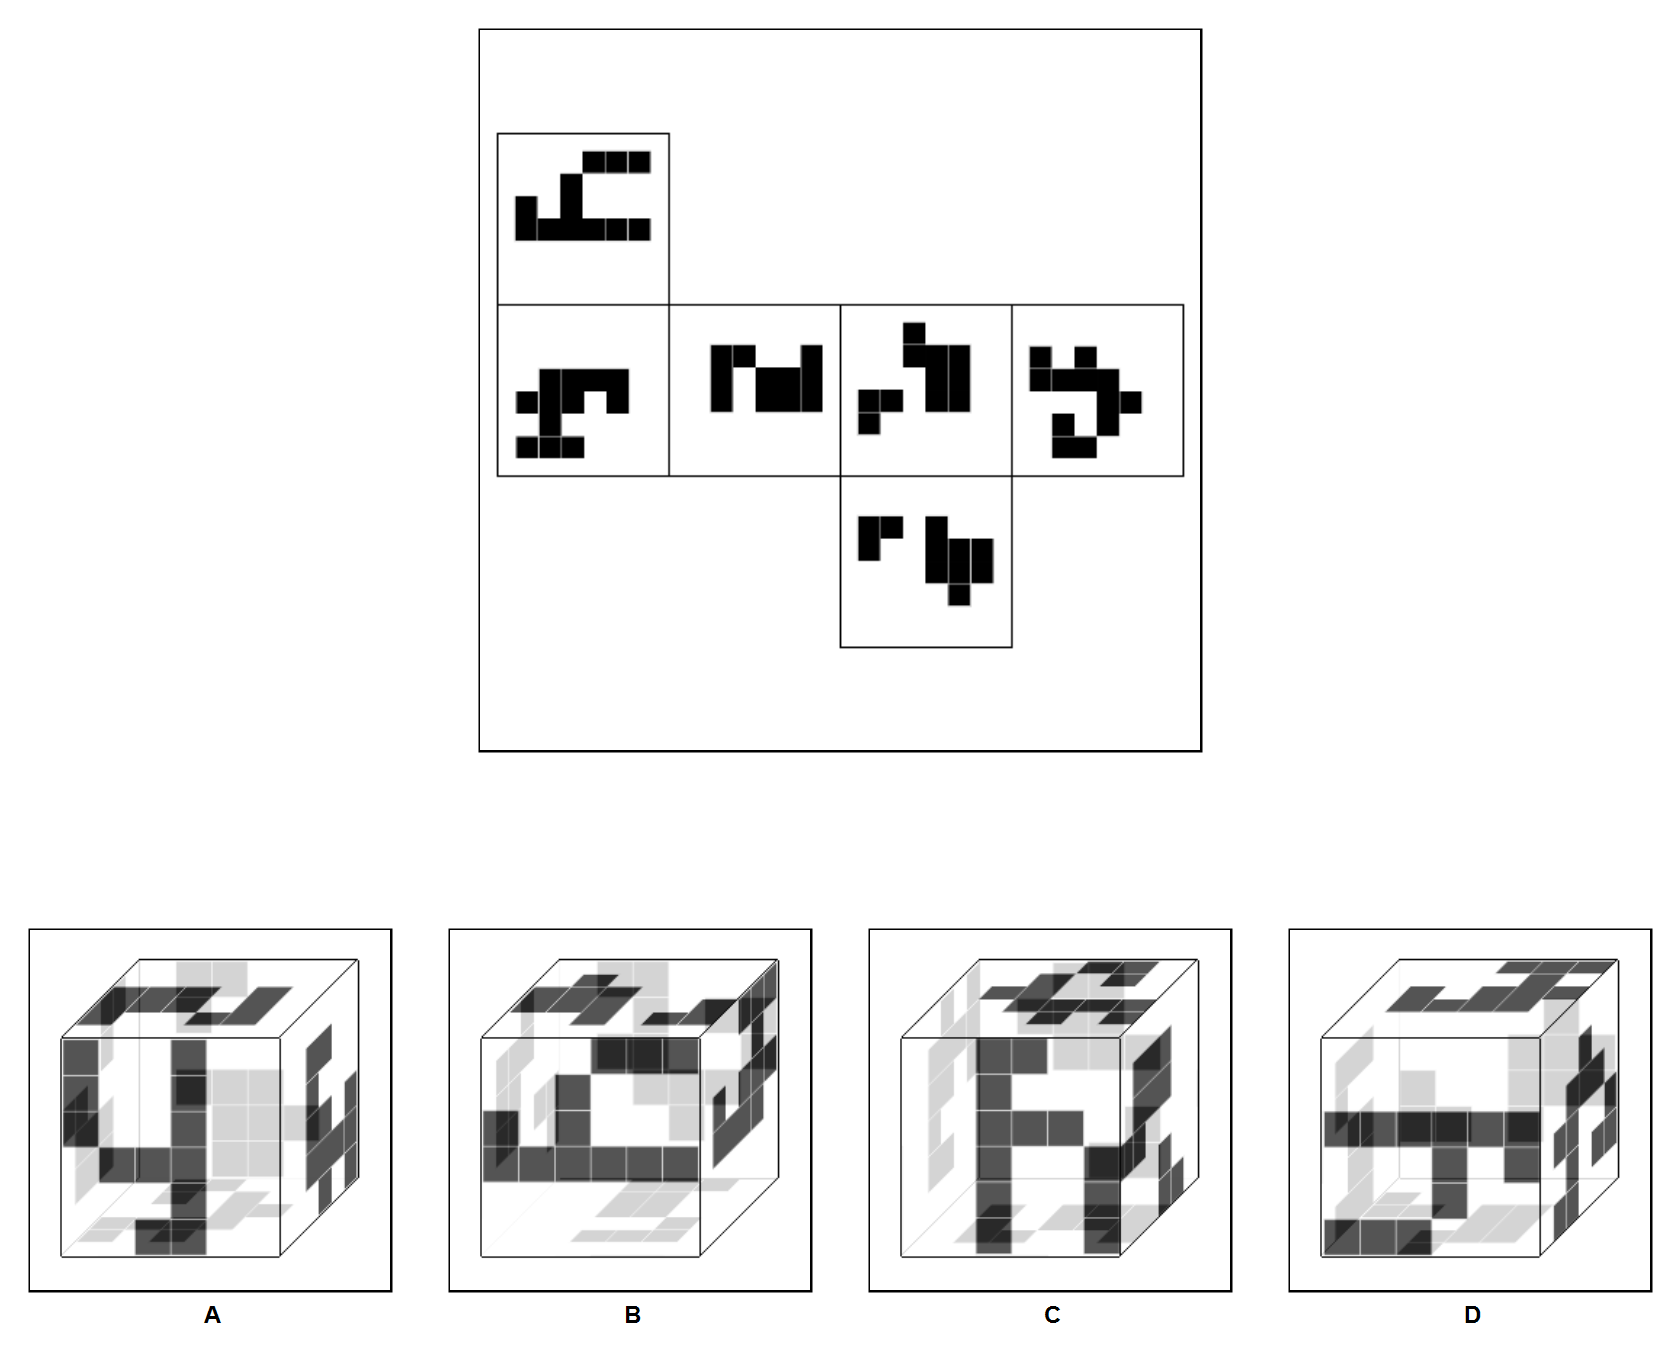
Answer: B